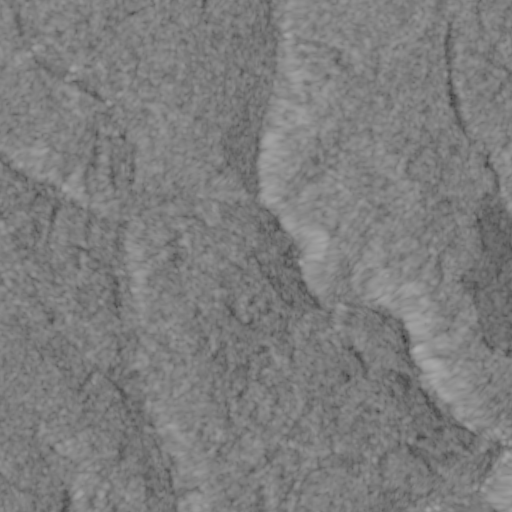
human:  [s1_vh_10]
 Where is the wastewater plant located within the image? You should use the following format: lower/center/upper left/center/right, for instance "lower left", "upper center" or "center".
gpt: The wastewater plant is located in the upper left of the image.
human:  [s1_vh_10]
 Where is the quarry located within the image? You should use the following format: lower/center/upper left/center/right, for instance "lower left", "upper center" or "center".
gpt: There is no quarry in the image.

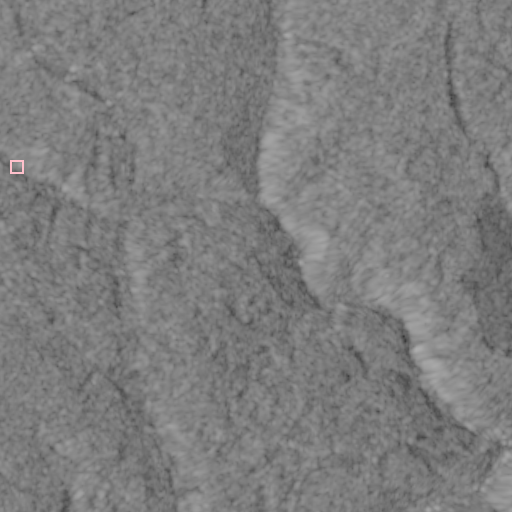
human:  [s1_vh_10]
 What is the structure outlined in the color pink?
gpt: The structure outlined in pink is a wastewater plant.
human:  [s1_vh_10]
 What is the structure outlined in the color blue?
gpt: There is no blue outline.